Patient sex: F
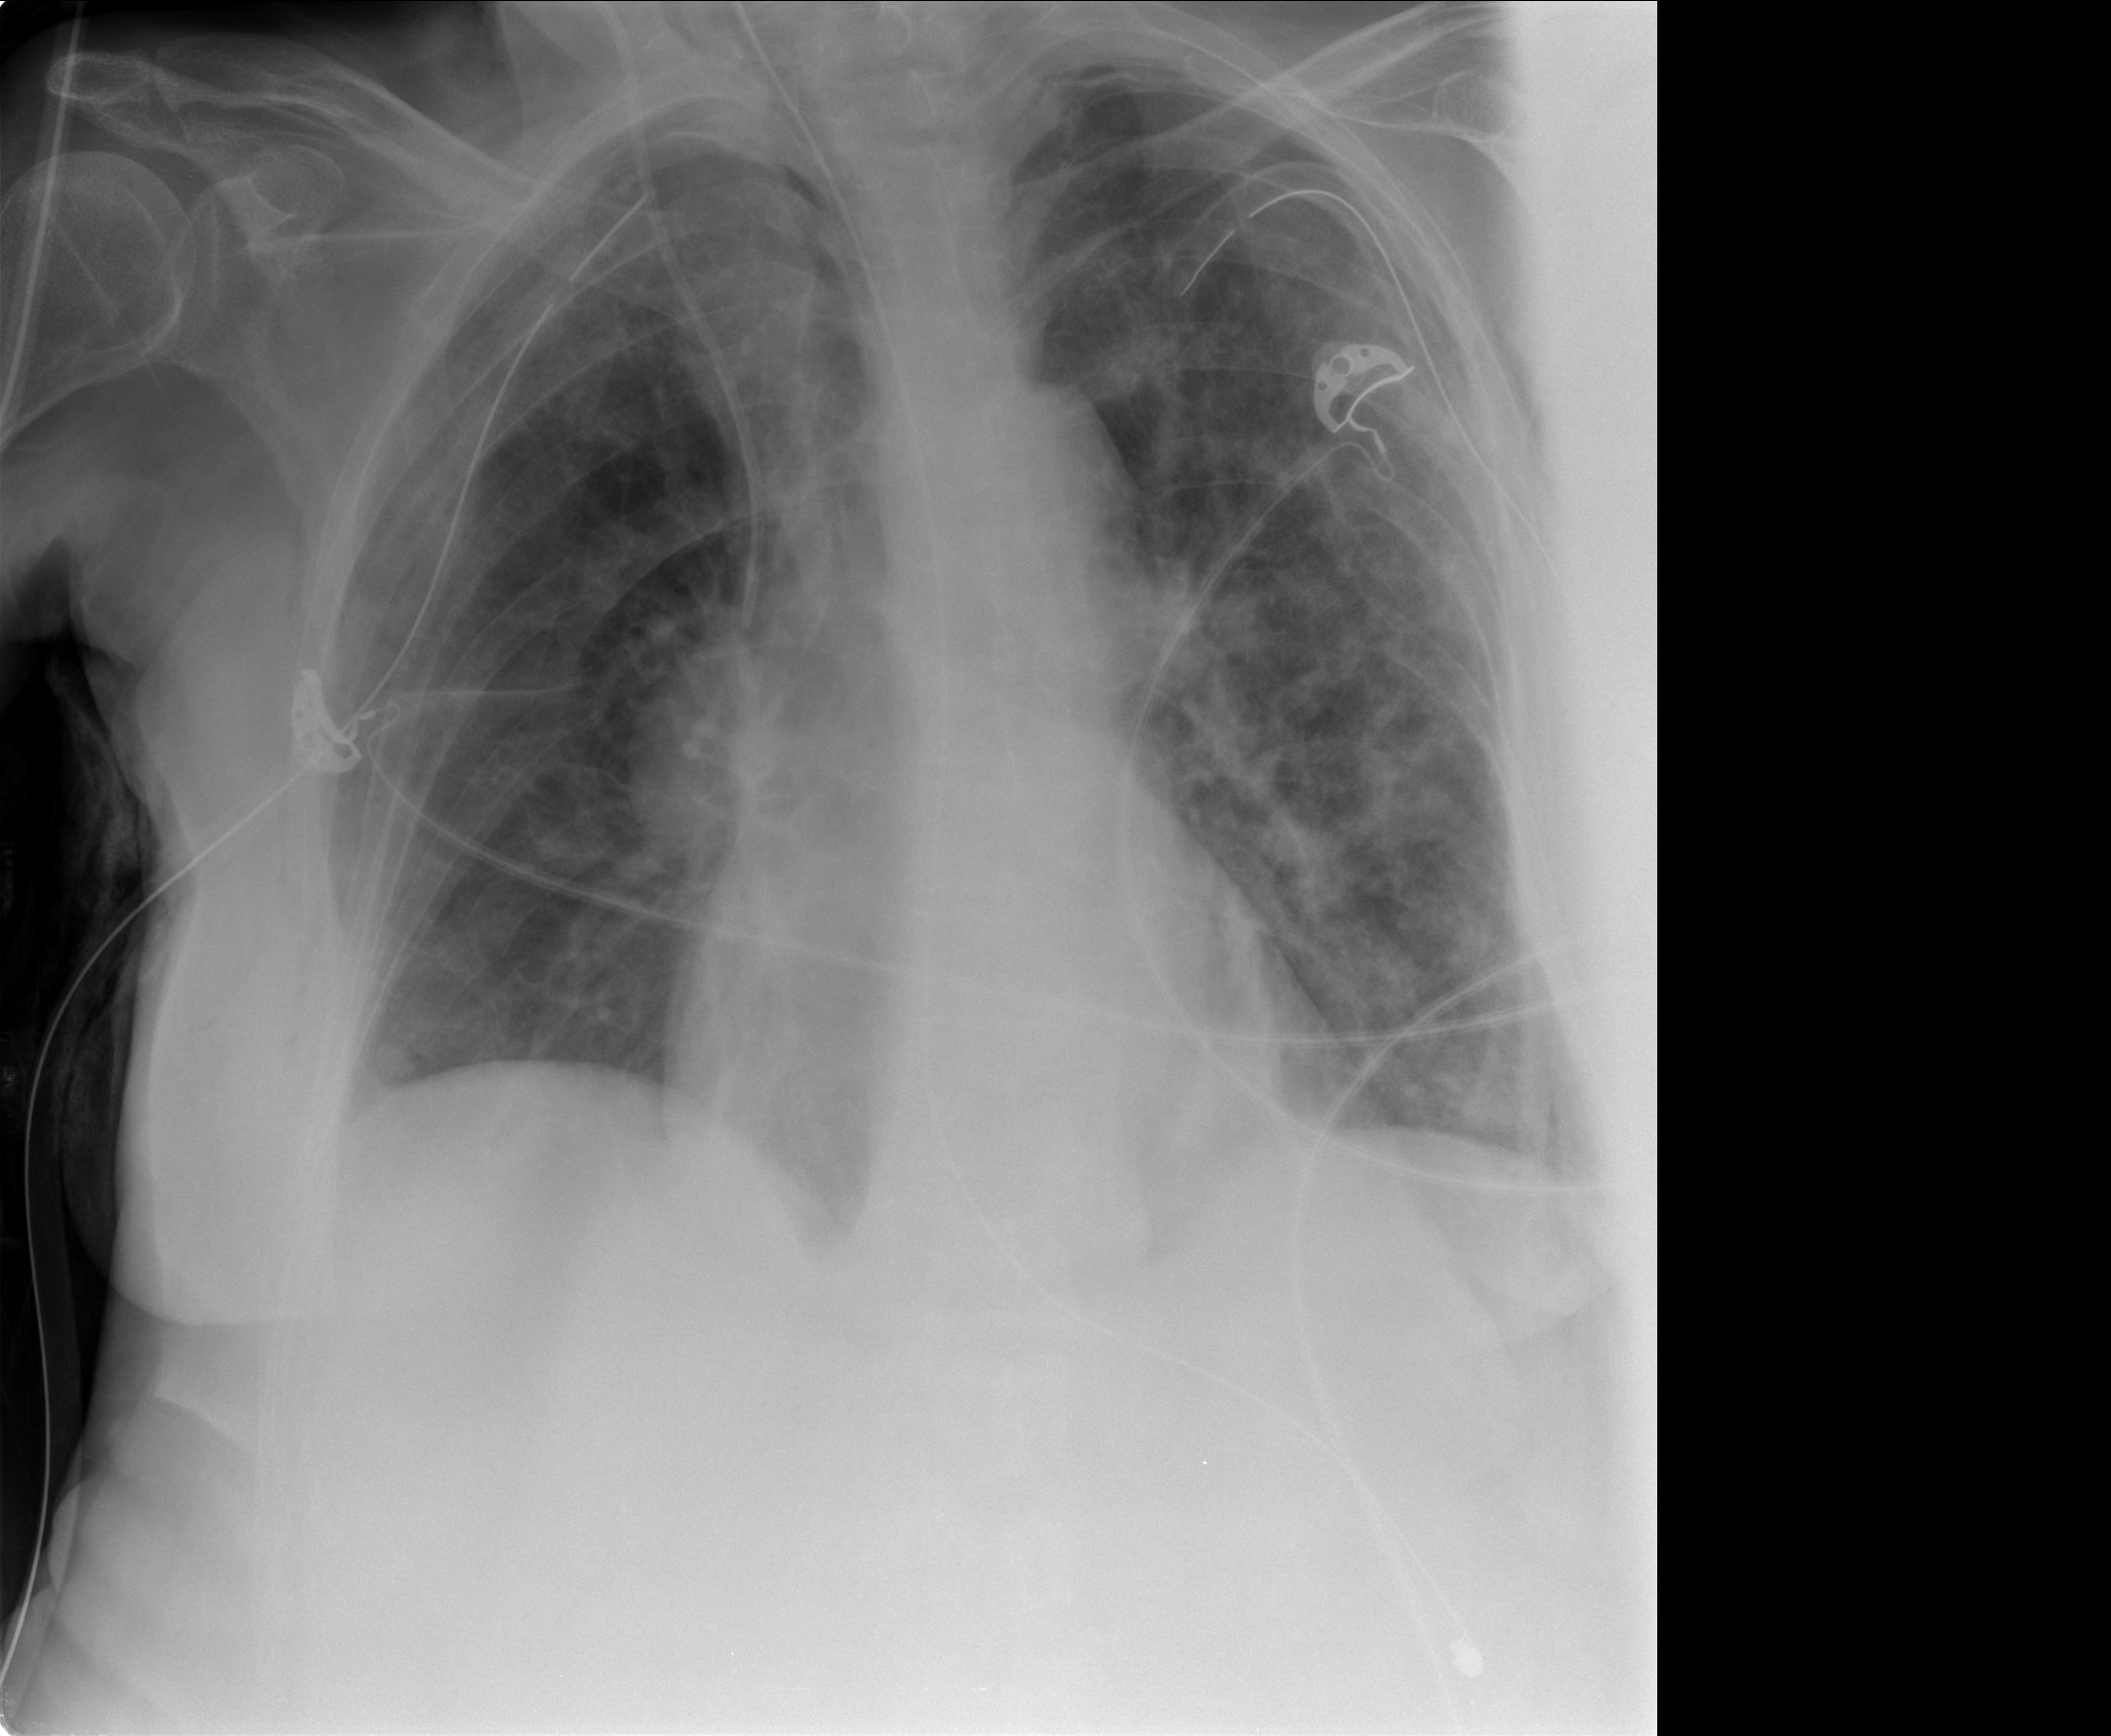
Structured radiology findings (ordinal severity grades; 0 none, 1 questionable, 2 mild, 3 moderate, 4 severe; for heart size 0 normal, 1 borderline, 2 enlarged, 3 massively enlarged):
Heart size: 0
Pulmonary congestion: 2
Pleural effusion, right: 0
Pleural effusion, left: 0
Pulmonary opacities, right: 0
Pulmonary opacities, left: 2
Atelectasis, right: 2
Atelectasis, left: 2